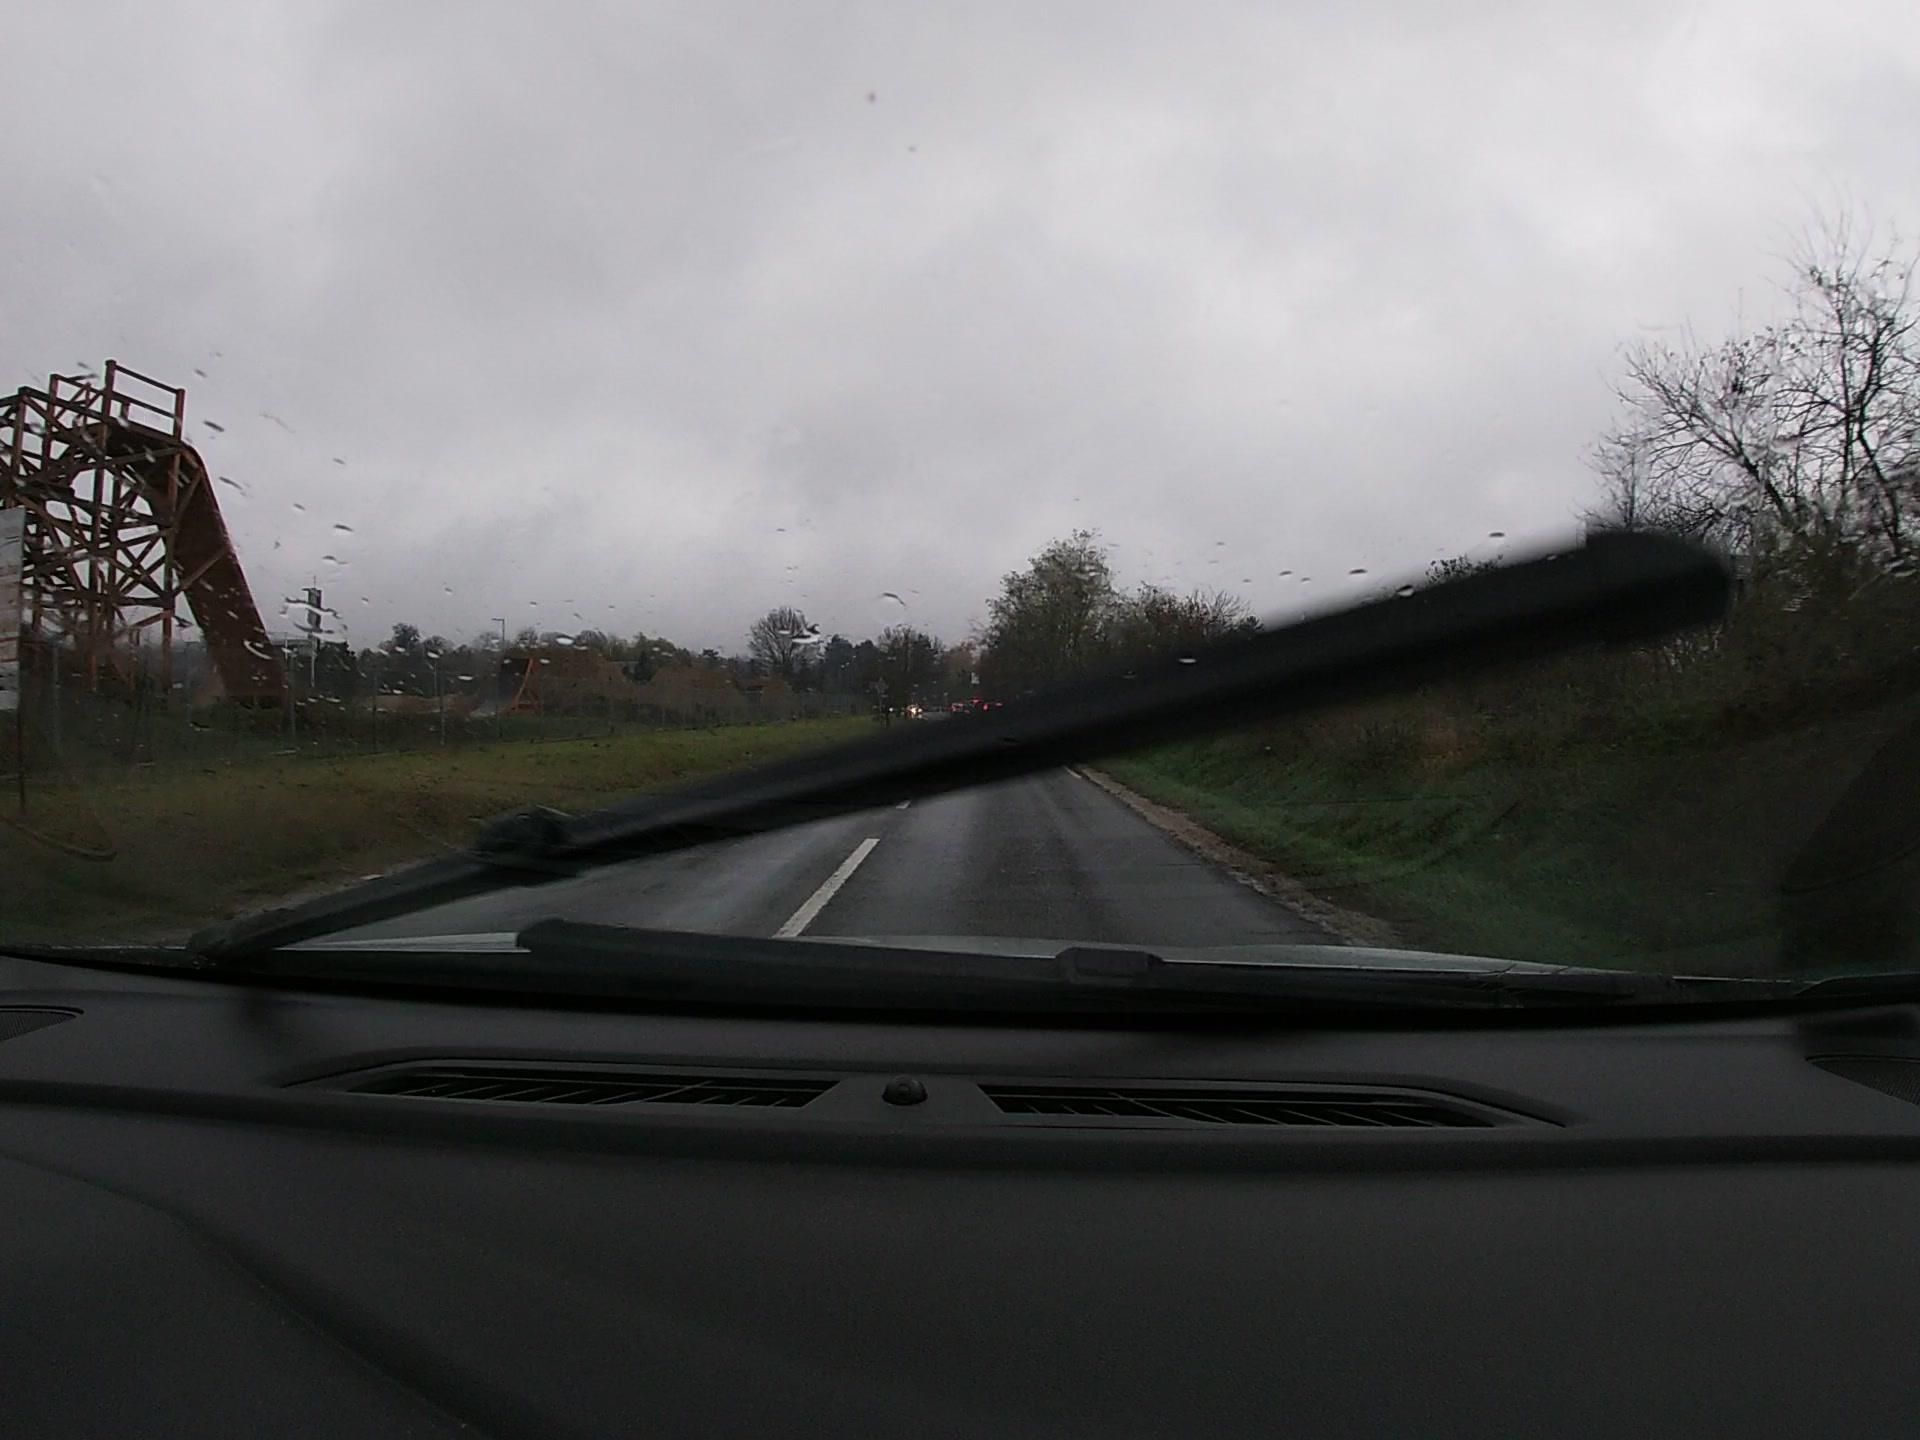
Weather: snowy
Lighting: dusk/dawn
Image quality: slightly poor
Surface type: driving surface
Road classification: secondary
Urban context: suburban or peri-urban
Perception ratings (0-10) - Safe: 6.52, Lively: 2.83, Beautiful: 0.96, Boring: 5.5, Depressing: 1.1, Wealthy: 1.08